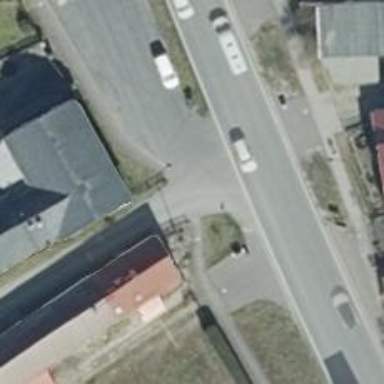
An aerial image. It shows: Residential road with asphalt surface.